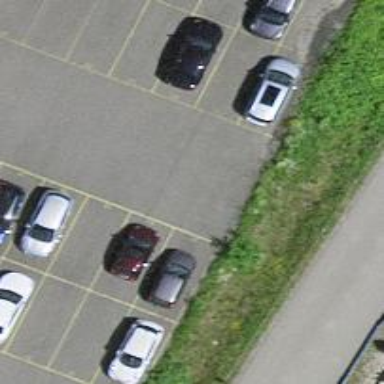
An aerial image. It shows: Road serving as parking aisle.